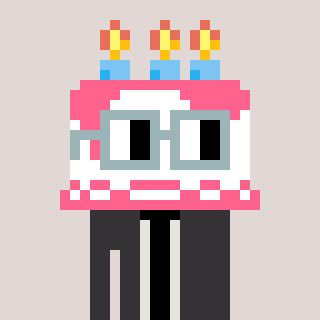
a pixel art character with square dark gray glasses, a cake-shaped head and a grayscale-colored body on a warm background